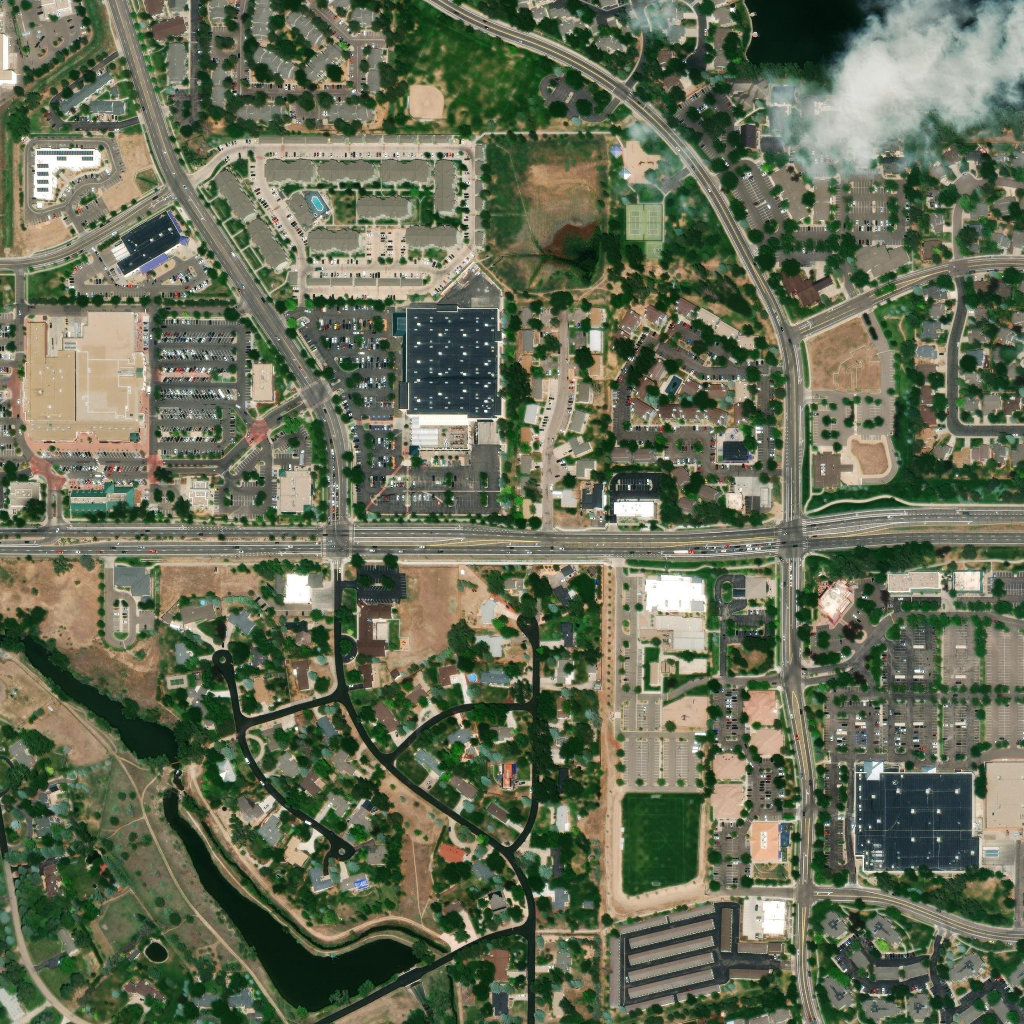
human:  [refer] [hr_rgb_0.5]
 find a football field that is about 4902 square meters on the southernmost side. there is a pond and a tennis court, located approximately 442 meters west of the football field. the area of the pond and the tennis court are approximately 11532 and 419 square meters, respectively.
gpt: <box>[[61, 77, 66, 86, 0]]</box>